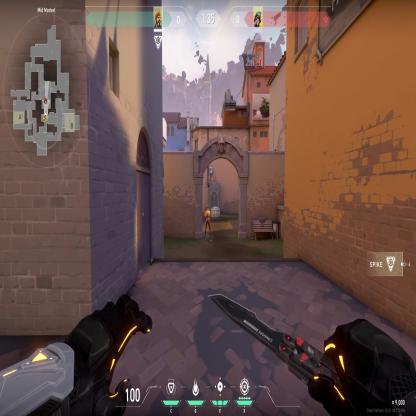
Label: enemy